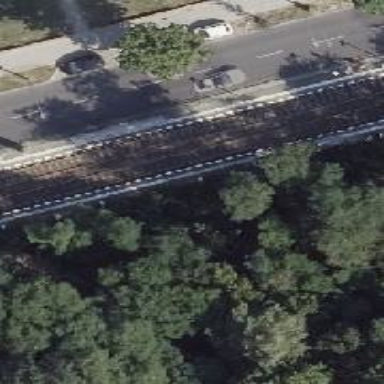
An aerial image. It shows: Tram stop.